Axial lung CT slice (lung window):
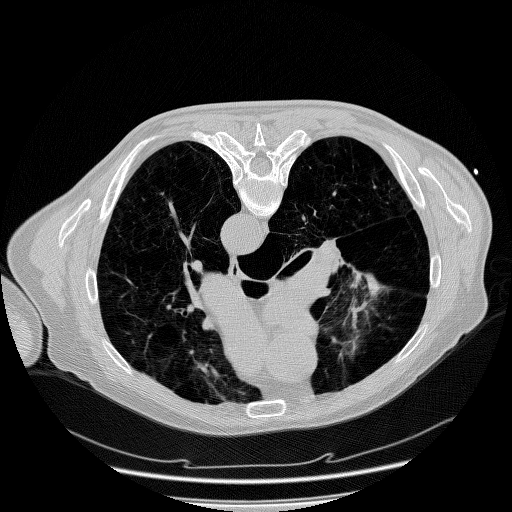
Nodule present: no